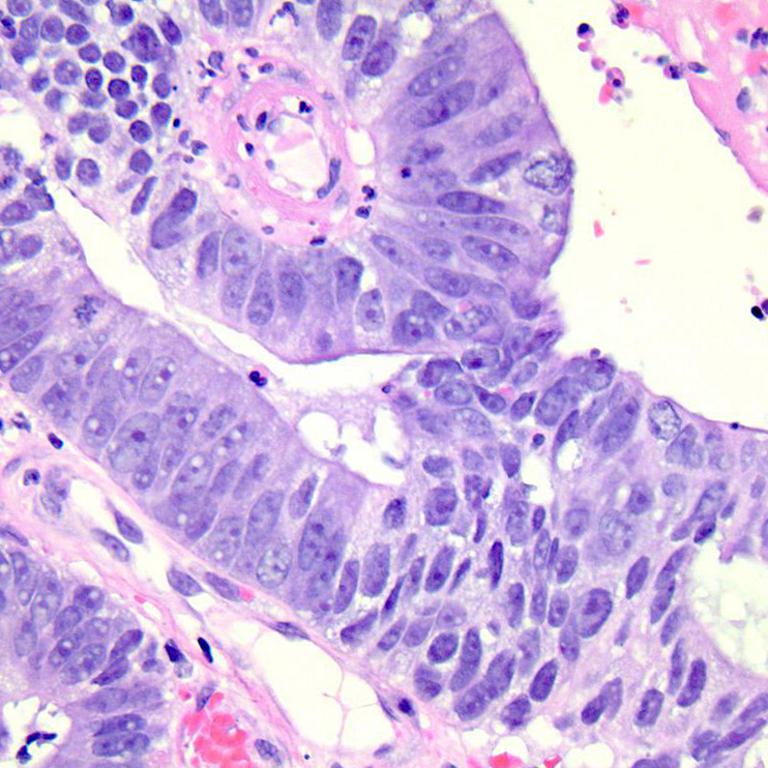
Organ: colon
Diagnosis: adenocarcinomas